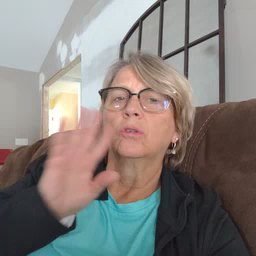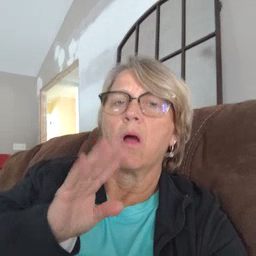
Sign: talk